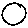
Label: circle